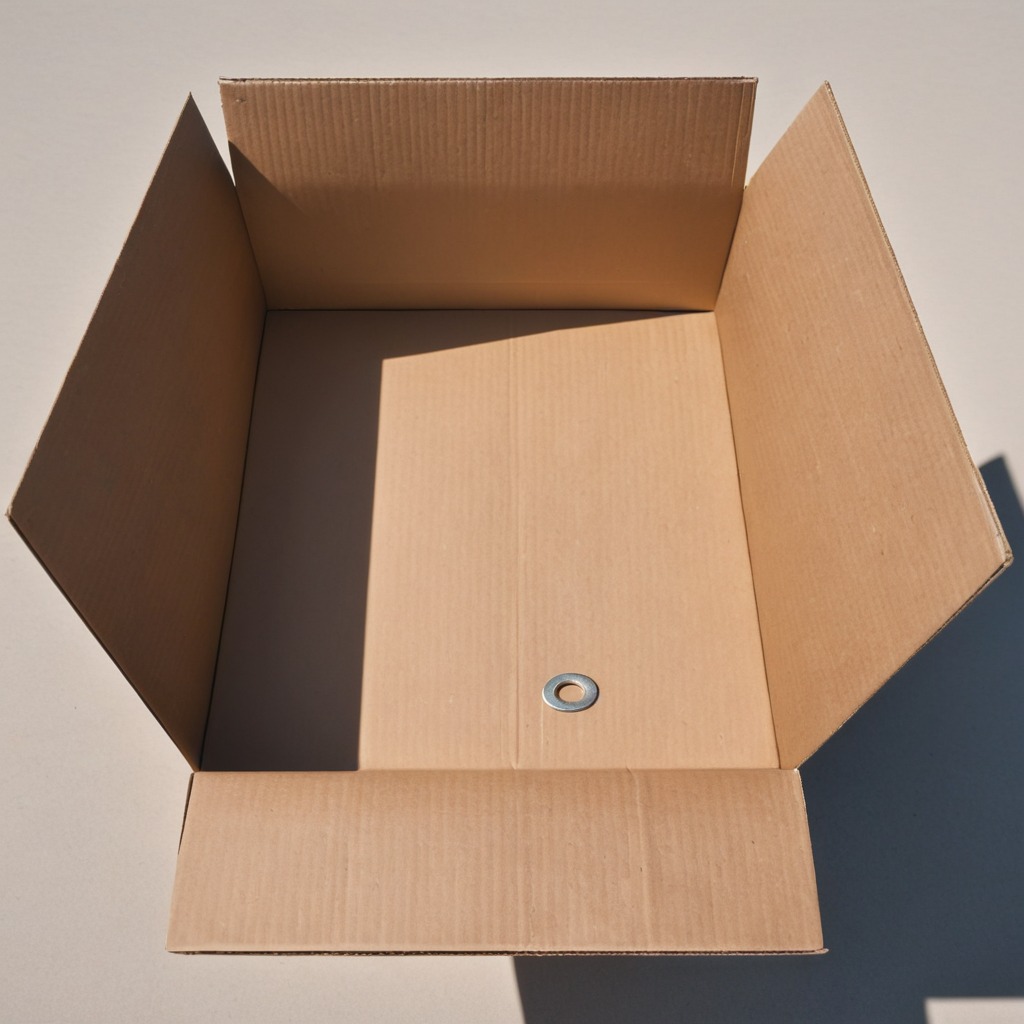
A flat metal washer lying on the cardboard box surface in an outdoor workshop during daytime bright natural light soft shadows slightly creased but